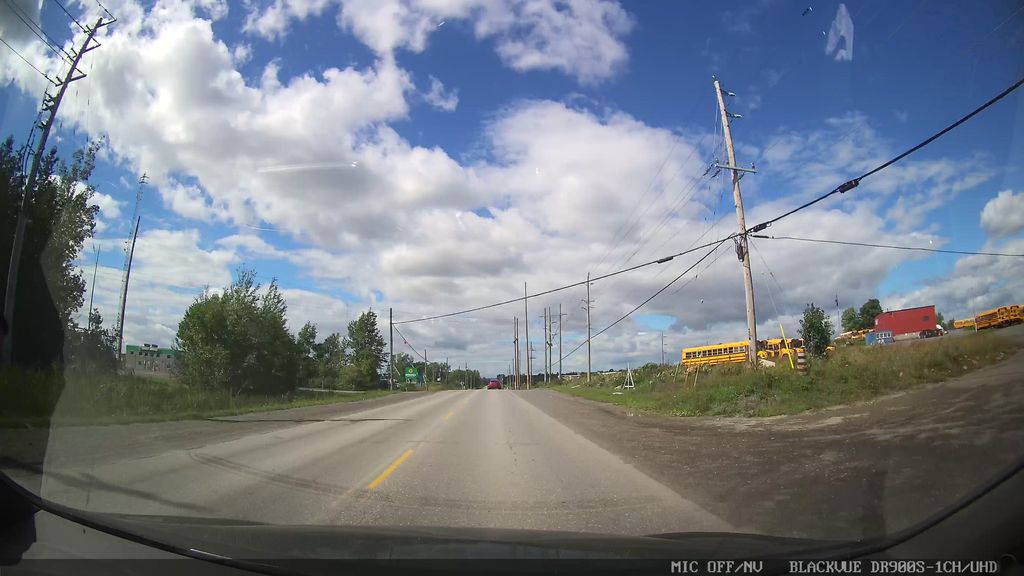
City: ottawa-gatineau